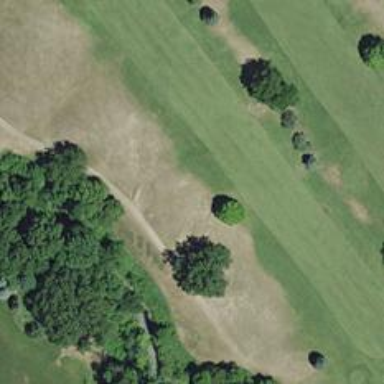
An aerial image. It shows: View of golf hole.